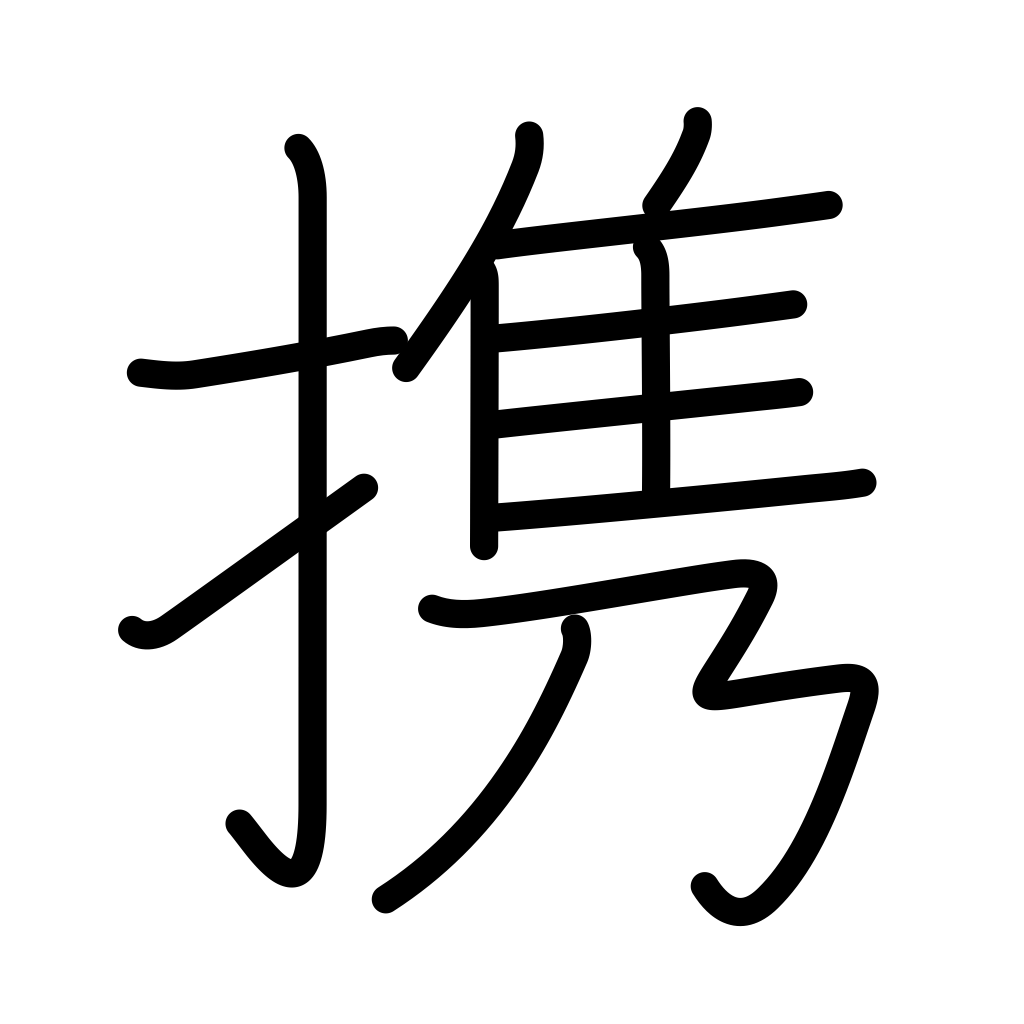
Meaning: portable, armed with, bring along